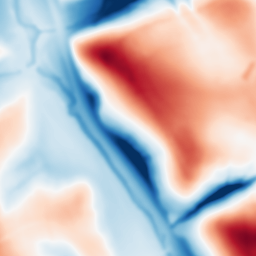
Category: multiscale
Decomposition family: dog_multiscale
Decomposition parameters: sigma_ratio: 1.6
n_scales: 6
base_sigma: 2
Upsampling method: sinc_blackman
Upsampling parameters: scale: 4
kernel_size: 16
Upsampling scale: 4